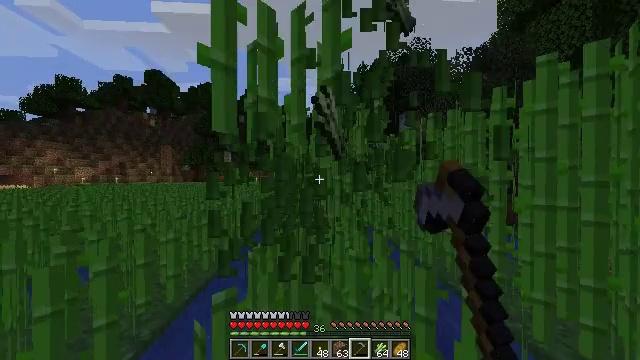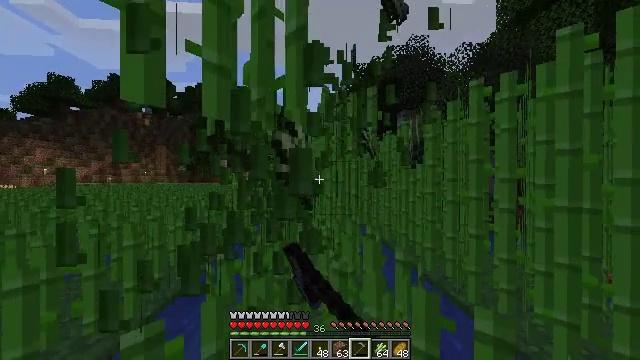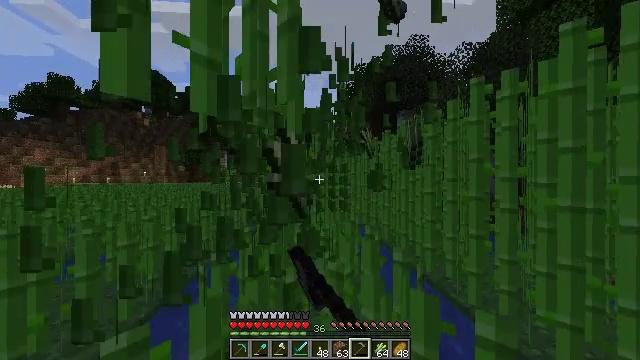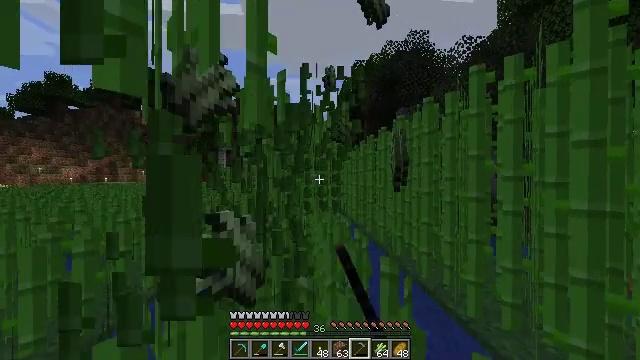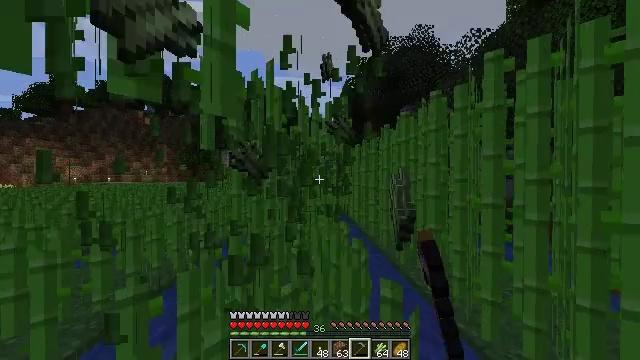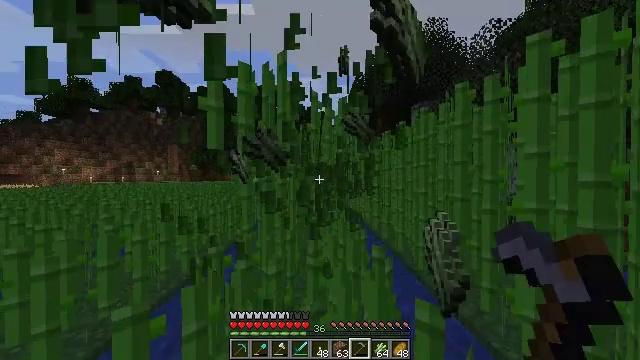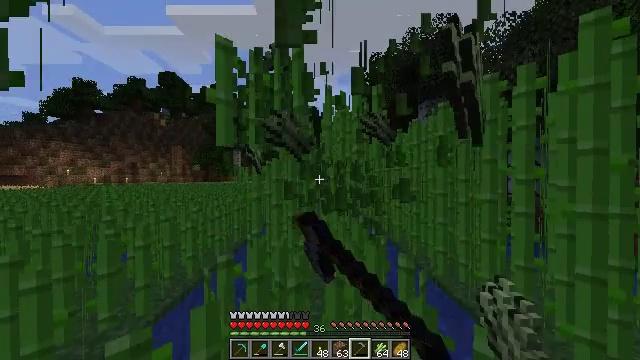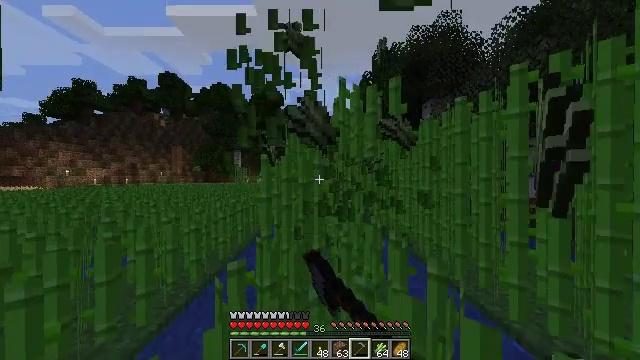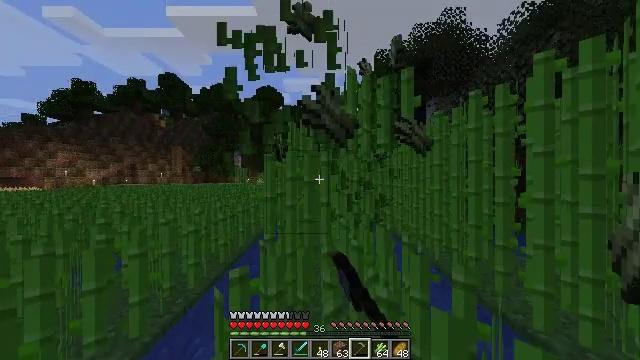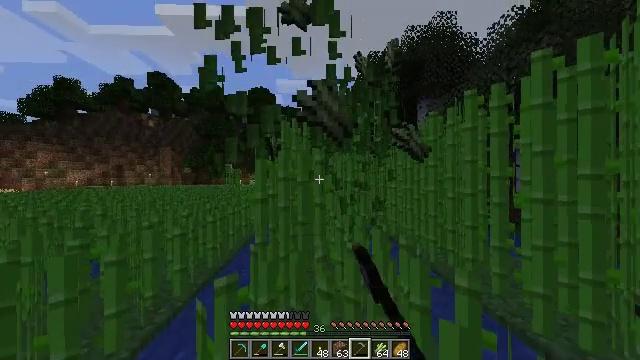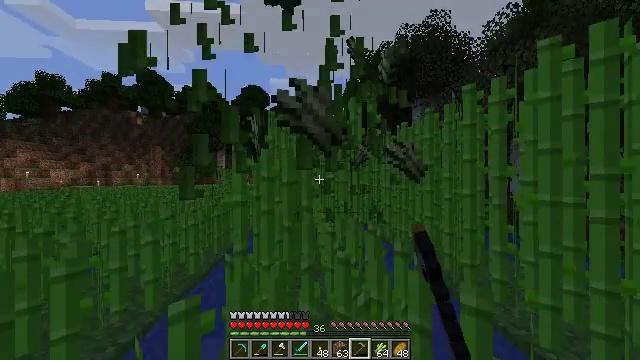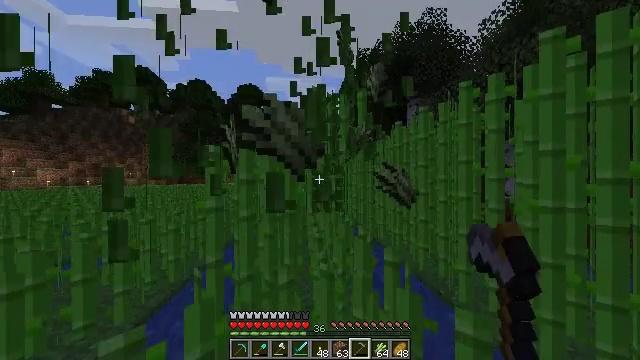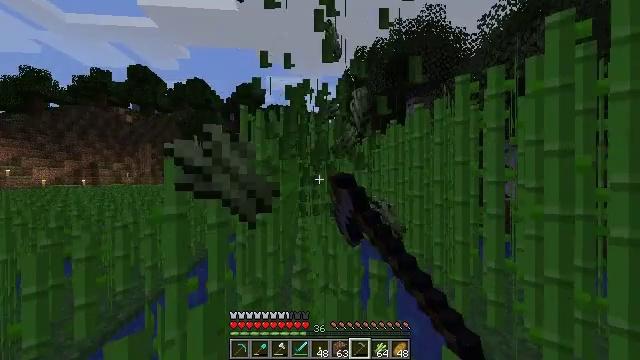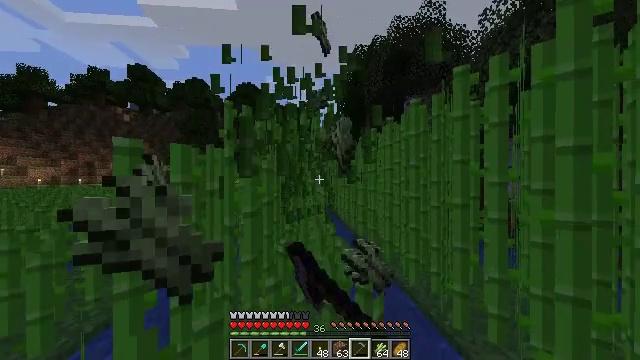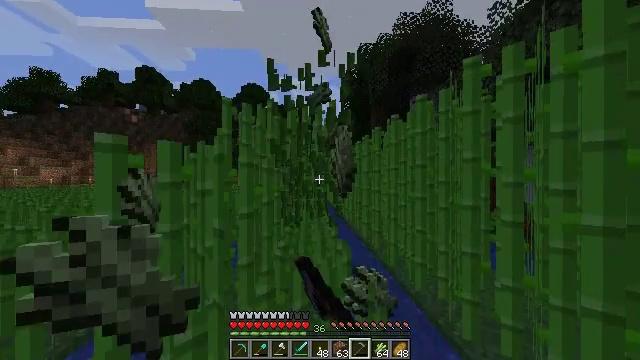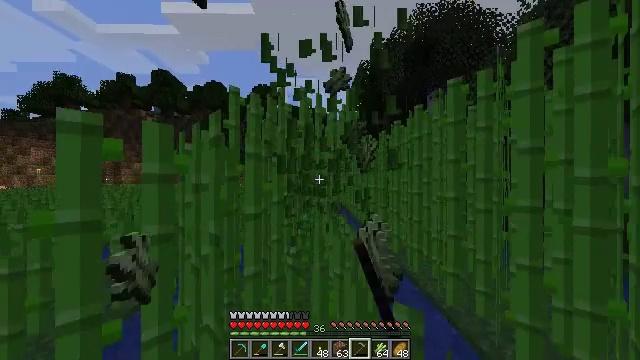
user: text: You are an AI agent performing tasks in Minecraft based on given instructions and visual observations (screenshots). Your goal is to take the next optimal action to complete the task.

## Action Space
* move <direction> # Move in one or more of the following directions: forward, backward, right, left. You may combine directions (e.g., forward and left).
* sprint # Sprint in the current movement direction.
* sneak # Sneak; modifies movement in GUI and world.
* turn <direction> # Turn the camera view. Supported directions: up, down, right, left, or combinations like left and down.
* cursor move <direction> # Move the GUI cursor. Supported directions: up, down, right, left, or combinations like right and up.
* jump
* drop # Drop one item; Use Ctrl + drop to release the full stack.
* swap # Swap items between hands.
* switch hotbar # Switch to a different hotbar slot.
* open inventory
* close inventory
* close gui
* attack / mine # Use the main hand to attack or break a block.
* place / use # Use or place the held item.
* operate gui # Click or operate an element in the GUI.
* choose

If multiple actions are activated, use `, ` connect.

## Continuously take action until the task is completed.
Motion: motion action
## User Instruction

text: Mine the sugar cane near rivers.
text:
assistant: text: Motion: move forward and move right, sprint, attack / mine
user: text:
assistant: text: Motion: move forward and move right, sprint, attack / mine
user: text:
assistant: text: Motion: move forward and move right, sprint, attack / mine
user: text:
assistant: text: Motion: move forward and move left, sprint, attack / mine
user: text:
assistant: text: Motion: move forward and move left, sprint, turn left, attack / mine
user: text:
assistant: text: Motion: move forward and move left, sprint, attack / mine
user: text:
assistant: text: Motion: move forward and move left, sprint, attack / mine
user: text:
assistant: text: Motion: move forward, sprint, attack / mine
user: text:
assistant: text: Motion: move forward and move right, sprint, turn right, attack / mine
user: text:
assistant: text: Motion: move forward and move right, sprint, turn right, attack / mine
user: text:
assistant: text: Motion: move forward and move right, sprint, attack / mine
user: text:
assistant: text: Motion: move forward and move right, sprint, attack / mine
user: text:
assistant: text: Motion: move forward, sprint, attack / mine
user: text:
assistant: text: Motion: move forward and move left, sprint, turn left, attack / mine
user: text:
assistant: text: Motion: move forward and move left, sprint, turn left, attack / mine
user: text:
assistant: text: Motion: move forward and move left, sprint, turn left, attack / mine
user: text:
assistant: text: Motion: move forward and move left, sprint, turn left, attack / mine
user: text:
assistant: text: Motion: move forward and move left, sprint, attack / mine
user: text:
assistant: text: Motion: move forward, sprint, attack / mine
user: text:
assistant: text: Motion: move forward, sprint, attack / mine
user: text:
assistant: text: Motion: move forward, sprint, turn right, attack / mine
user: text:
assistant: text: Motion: move forward and move right, sprint, turn right, attack / mine
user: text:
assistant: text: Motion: move forward and move right, sprint, turn right, attack / mine
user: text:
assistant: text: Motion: move forward and move right, sprint, attack / mine
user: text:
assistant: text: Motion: move forward and move right, sprint, attack / mine
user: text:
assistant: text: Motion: move forward and move right, sprint, attack / mine
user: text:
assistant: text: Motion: move forward and move left, sprint, attack / mine
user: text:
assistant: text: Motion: move forward and move left, sprint, turn left, attack / mine
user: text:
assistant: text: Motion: move forward and move left, sprint, turn left, attack / mine
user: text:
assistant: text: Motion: move forward and move left, sprint, attack / mine